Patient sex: F
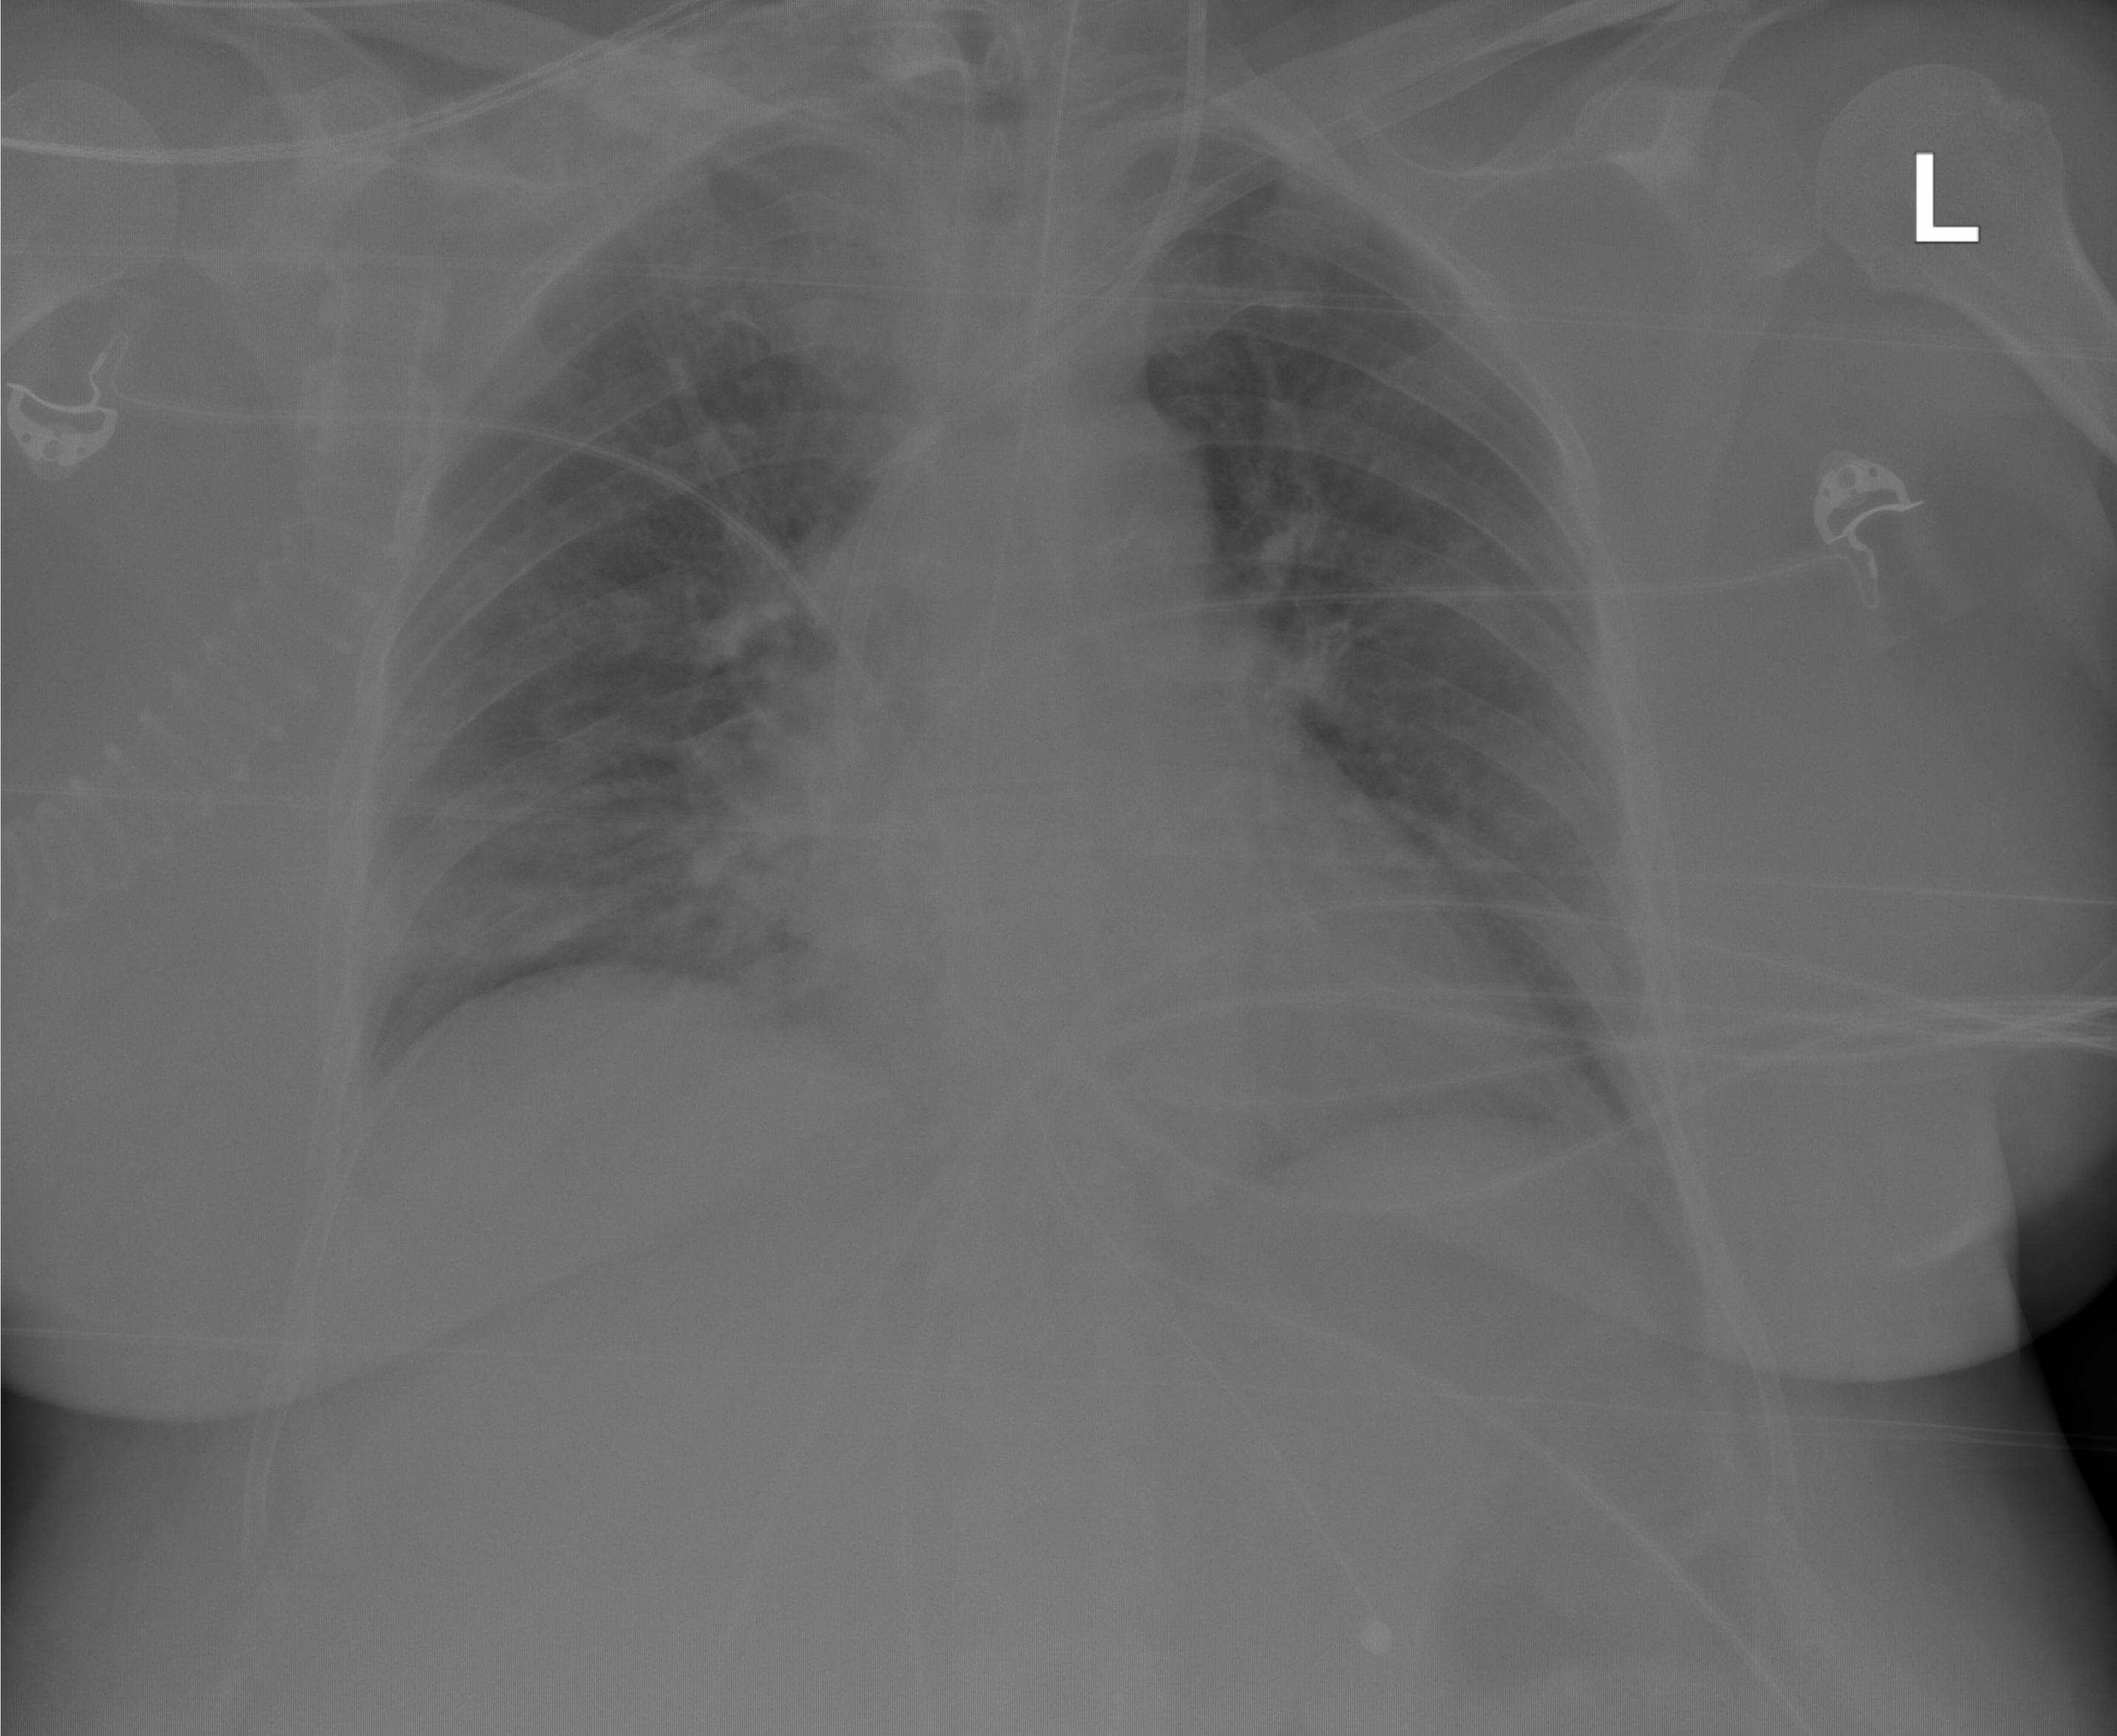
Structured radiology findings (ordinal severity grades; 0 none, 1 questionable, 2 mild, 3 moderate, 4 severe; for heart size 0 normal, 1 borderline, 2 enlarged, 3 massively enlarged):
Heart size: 0
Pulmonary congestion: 2
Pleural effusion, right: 0
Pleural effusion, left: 0
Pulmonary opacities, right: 2
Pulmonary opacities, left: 0
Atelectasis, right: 2
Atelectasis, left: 0